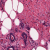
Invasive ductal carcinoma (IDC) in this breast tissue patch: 0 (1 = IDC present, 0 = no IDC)